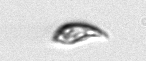
Label: Cryptophyta